【题型】填空题　【知识点】平面几何　【难度】easy
如图，$AB \parallel CD \parallel EF$，如果$AD=2$，$DF=1.5$，$BC=2.4$，那么$BE$的长是\underline{\quad\quad\quad}.

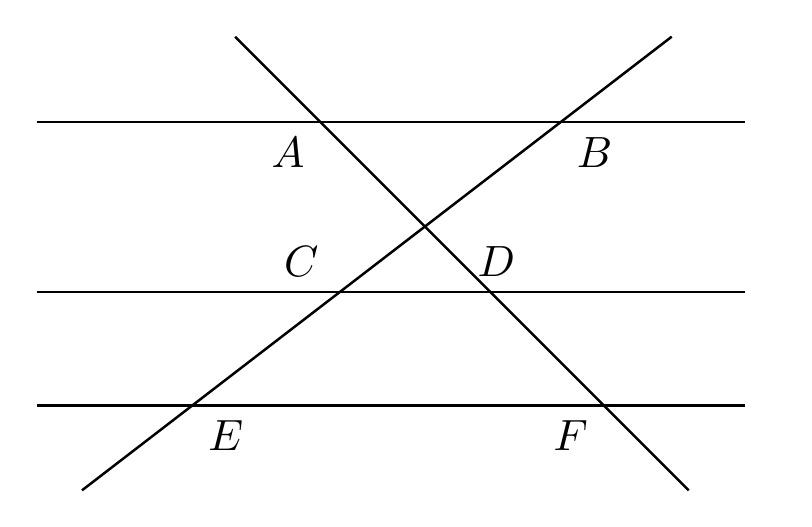
【解答】
\noindent
【答案】4.2

\vspace{0.5em}
\noindent
【知识点】由平行截线求相关线段的长或比值

\vspace{0.5em}
\noindent
【分析】本题主要考查平行线分线段成比例定理，熟练掌握平行线分线段成比例定理是解题的关键．根据平行线分线段成比例定理求解即可．

\vspace{0.5em}
\noindent
【详解】解：$\because AB \parallel CD \parallel EF$，
\[
\therefore \frac{AD}{DF} = \frac{BC}{CE},
\]
$\because AD=2$，$DF=1.5$，$BC=2.4$，
\[
\therefore \frac{2}{1.5} = \frac{2.4}{CE},
\]
解得：$CE=1.8$，
\[
\therefore BE = BC + CE = 2.4 + 1.8 = 4.2.
\]

\vspace{0.5em}
\noindent
故答案为：4.2.